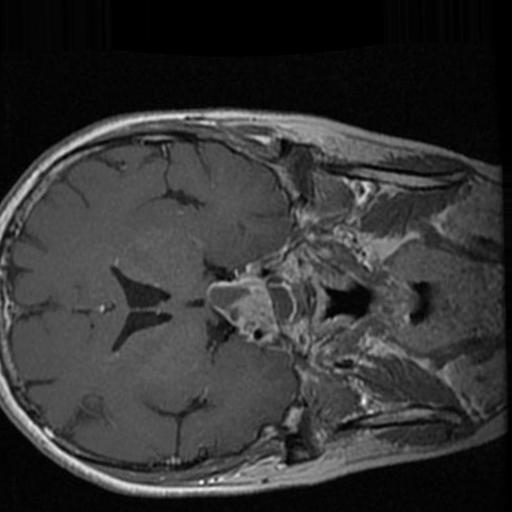
Label: brain_tumor